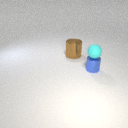
small blue metal cylinder to the right of large brown metal cylinder